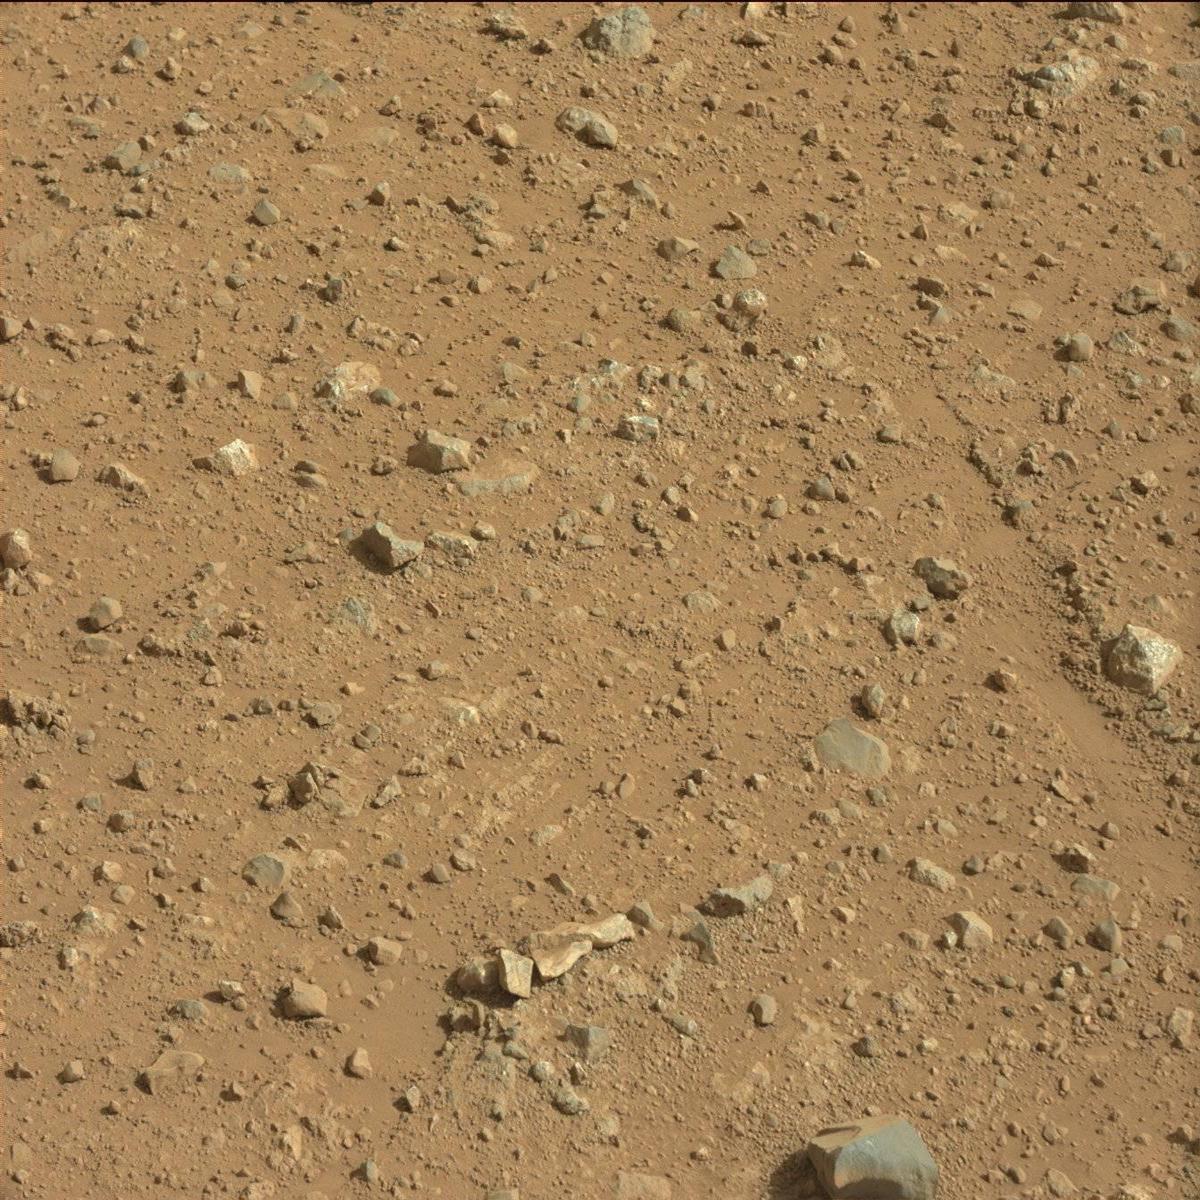
Terrain classes present: Bedrock, Rock, Sand / Soil